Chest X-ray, PA view. Patient: 74 years old, sex F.
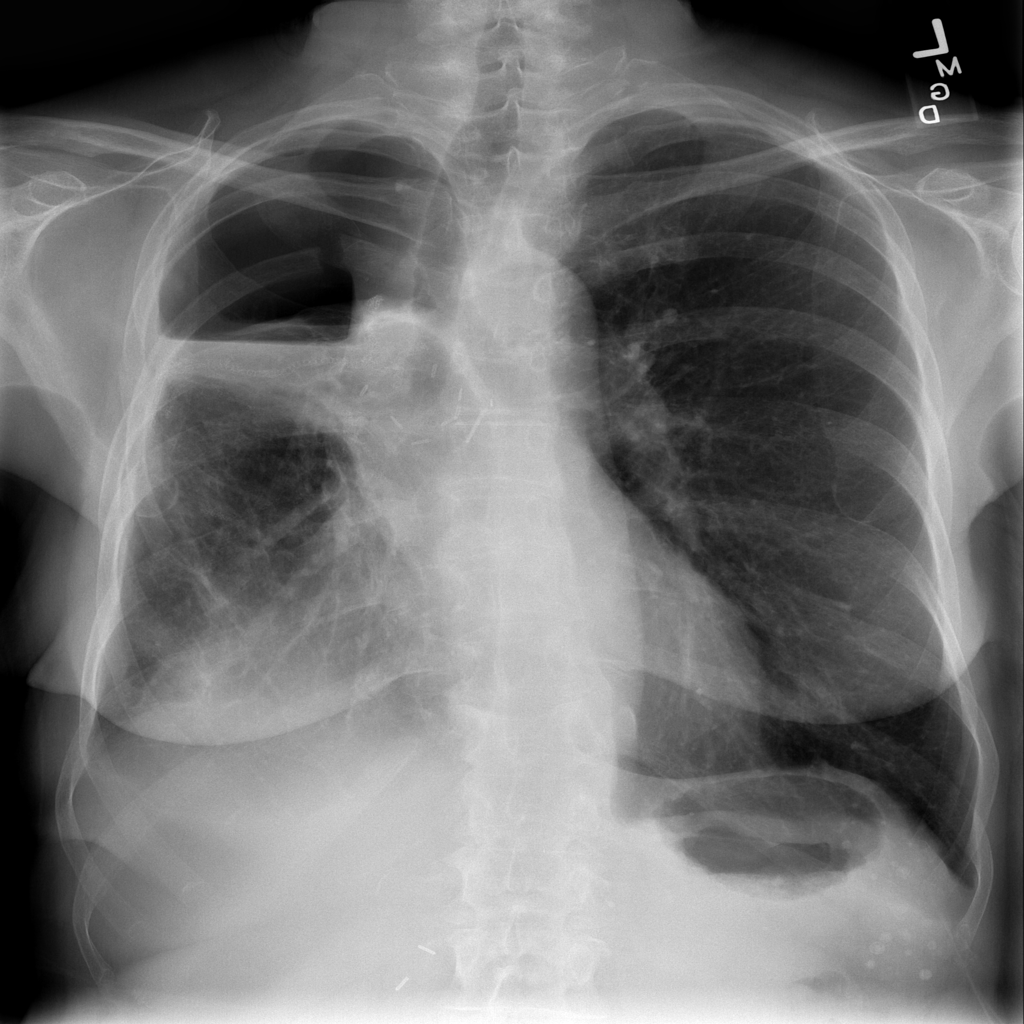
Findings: Pneumothorax